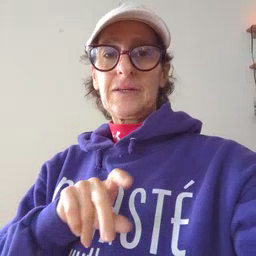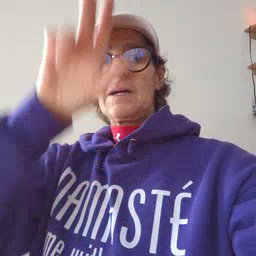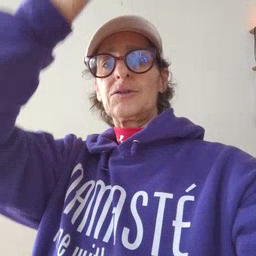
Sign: stairs